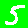
Digit: 5